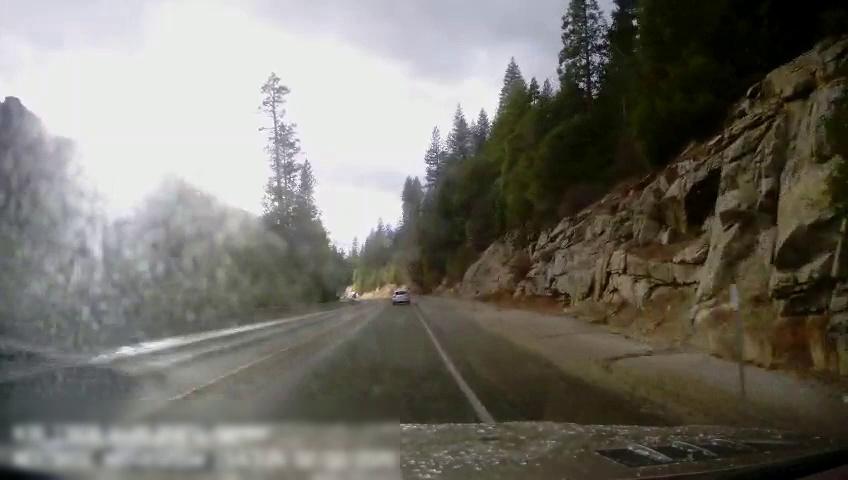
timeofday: Day
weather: Sunny
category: Drivable Space
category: Vehicles | Car
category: Lanes | Opposite Lane
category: Lanes | Current Lane
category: Lanes | Current Lane